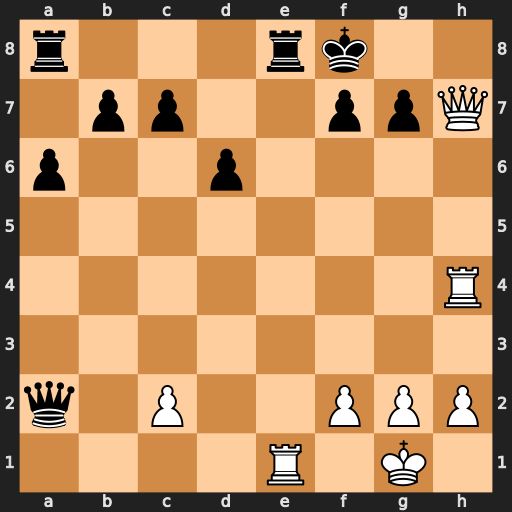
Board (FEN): r3rk2/1pp2ppQ/p2p4/8/7R/8/q1P2PPP/4R1K1
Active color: w
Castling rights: -
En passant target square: -
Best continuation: Qh8#